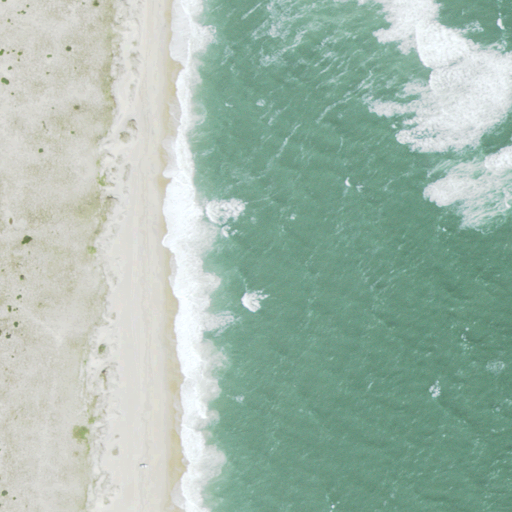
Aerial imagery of beach in North Carolina named Bald Beach containing open water and barren land